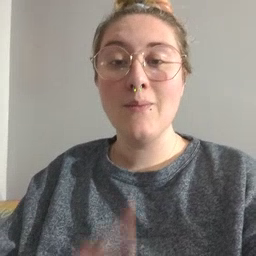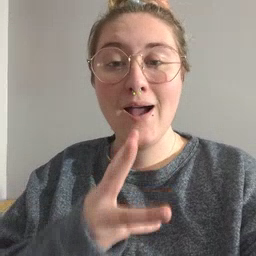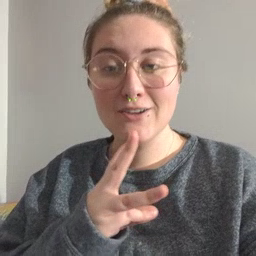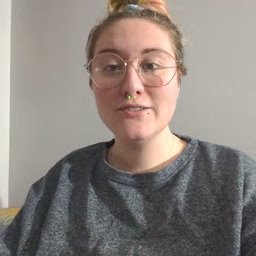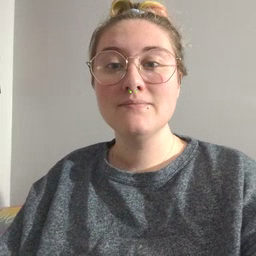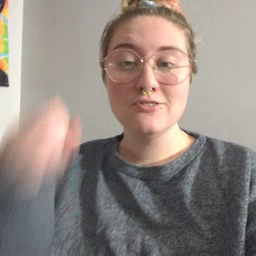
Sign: water